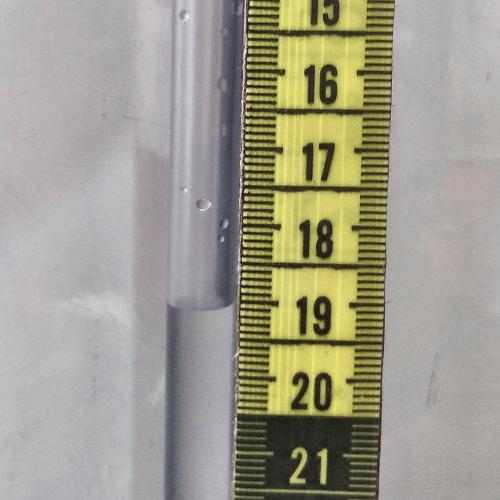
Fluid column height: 19.1 cm